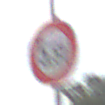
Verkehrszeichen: TatsaechlicheMasse
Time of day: Midday
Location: Outdoor (Nature)
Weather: PartlyCloudy
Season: NotSpecified
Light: Natural